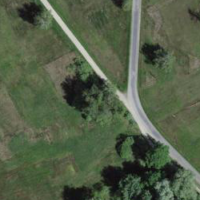
EUNIS habitat code: 16
Species observed at this site:
Lamium galeobdolon
Anacamptis morio
Gryllus campestris